Interaction volume radius: 5 \u00c5
Interaction volume height: 10 \u00c5
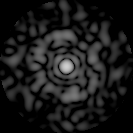
Disorder parameter: 0.7921